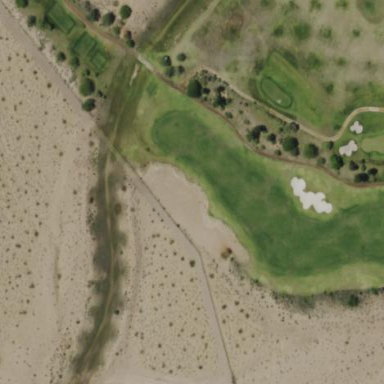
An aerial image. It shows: Golf bunker filled with natural sand.